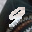
Label: 9